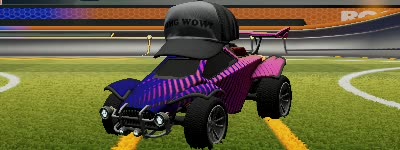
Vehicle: octane